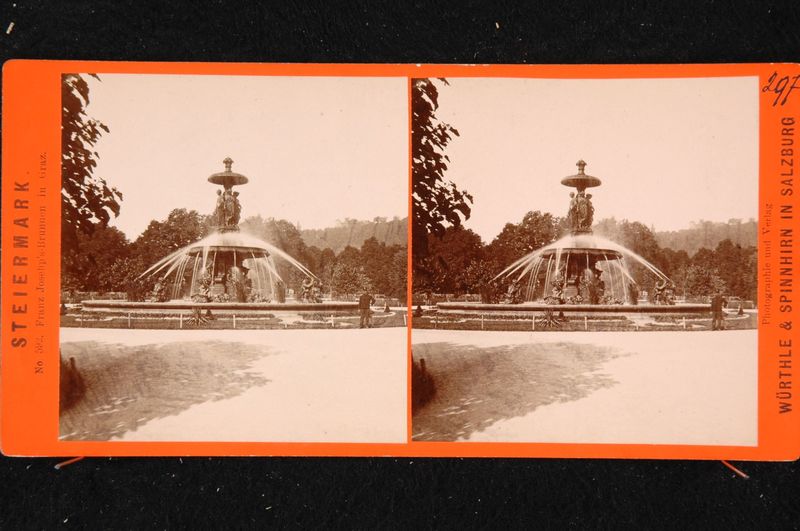
Titel: Steiermark, Franz Joseph´s-Brunnen in Graz
Künstler: Friedrich Würthle
Standort: Wien
Institution: Albertina, Wien
Schlagwörter: baum, himmel, mann, schatten, wasser, bäume, menschen, stadt, hintergrund, licht, park, rot, weg, wiese, zaun, alt, stehen, bild, nass, natur, wald, brunnen, rund, garten, skulptur, springbrunnen, schrift, sommer, bilder, fotos, zwei, werbung, sepia, figuren, atelier, foto, fotografie, photographie, schwarz weiss, strahl, österreich, skulpturen, statuen, hain, fontäne, wasserstrahl, nas, postkarte, verlag, foro, schlosspark, salzburg, graz, fontänen, stereo, zwei bilder, 3d, spritzend, lfoto, steiermark, franz-joseph-brunnen, franz-josephs-brunnen, 297